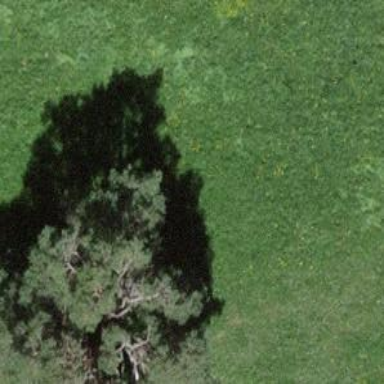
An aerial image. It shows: Evergreen needle-leaved tree.